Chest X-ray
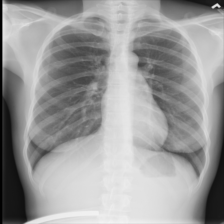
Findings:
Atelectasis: negative
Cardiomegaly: negative
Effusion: negative
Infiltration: negative
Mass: negative
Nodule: negative
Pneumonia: negative
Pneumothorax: negative
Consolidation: negative
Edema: negative
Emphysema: negative
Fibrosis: negative
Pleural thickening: negative
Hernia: negative